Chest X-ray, PA view. Patient: 30 years old, sex M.
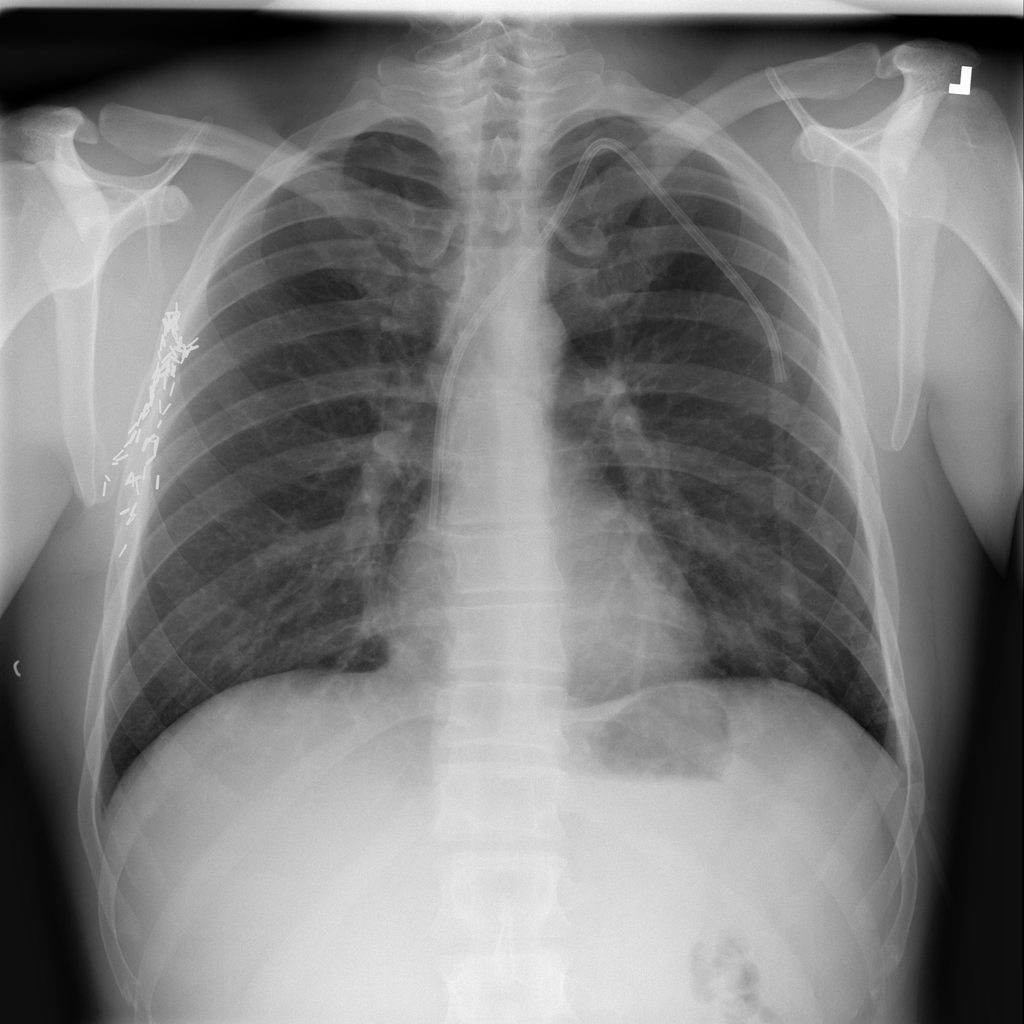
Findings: No Finding